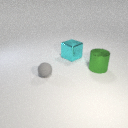
large cyan metal cube to the left of large green metal cylinder